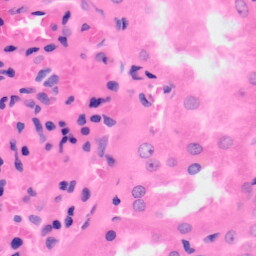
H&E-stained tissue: Kidney